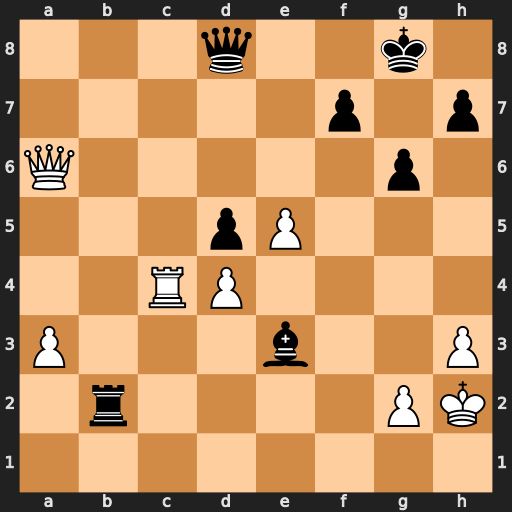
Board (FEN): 3q2k1/5p1p/Q5p1/3pP3/2RP4/P3b2P/1r4PK/8
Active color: w
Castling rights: -
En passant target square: -
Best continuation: Rc8 Bf4+ Kg1 Qxc8 Qxc8+